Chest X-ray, PA view. Patient: 61 years old, sex F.
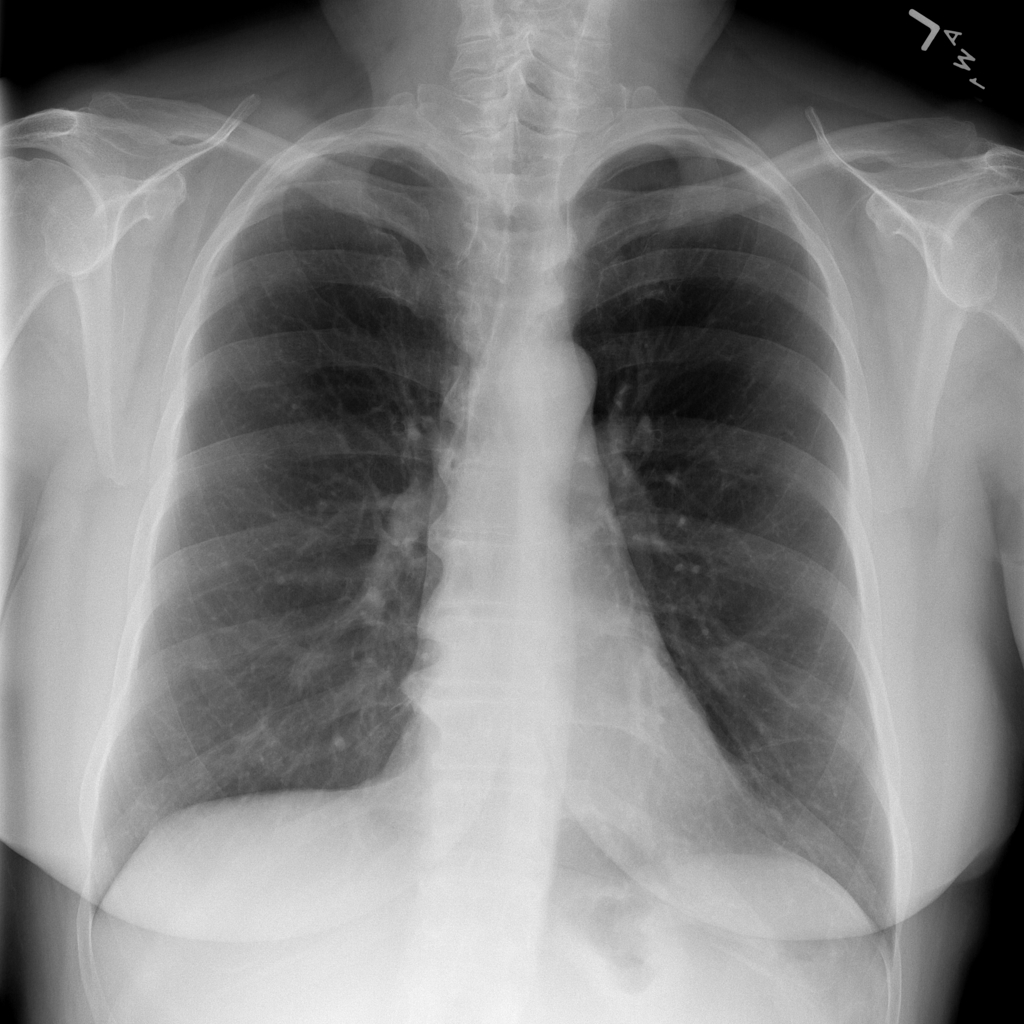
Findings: No Finding